Question: I'm having a problem with overflow : hidden content, but only in FF.

I have two divs (each side of the vertical arrow, see above) each have overflow:hidden applied masking their respective child div.
The child elements are being rotated onscroll event via jQuery.
For whatever reason the background image in each of the children elements are not being masked as they should by their parent div.
To see this inconsistency;
<URL>
Whats strange is the child content appears when inspecting any of the parents CSS properties in Firebug.
edit : find the CSS / HTML / JQuery
This code is run each time the onscroll is updated (alot);
'''
scrollAnimations.push({ 'start': 0, 'end': 450,
'callback': function(scrollTop,scrollDirection){
ran_one.css({
'-ms-transform': 'rotate('+ -(scrollTop)*0.4 +'deg)',
'-webkit-transform': 'rotate('+ -(scrollTop)*0.4 +'deg)',
'-moz-transform': 'rotate('+ -(scrollTop)*0.4 +'deg)',
'-o-transform': 'rotate('+ -(scrollTop)*0.4 +'deg)',
'transform': 'rotate('+ -(scrollTop)*0.4 +'deg)' })
}
});
scrollAnimations.push({ 'start': 0, 'end': 900,
'callback': function(scrollTop,scrollDirection){
ran_two.css({
'-ms-transform': 'rotate('+ -(scrollTop)*0.4 +'deg)',
'-webkit-transform': 'rotate('+ -(scrollTop)*0.4 +'deg)',
'-moz-transform': 'rotate('+ -(scrollTop)*0.4 +'deg)',
'-o-transform': 'rotate('+ -(scrollTop)*0.4 +'deg)',
'transform': 'rotate('+ -(scrollTop)*0.4 +'deg)' })
}
});
'''
CSS ;
'''
#rainbow-mask-right{
width:421px;
height:421px;
display:block;
position:absolute;
bottom:0;
left: 50%;
overflow:hidden;
}
#rainbow-mask-left{
width:421px;
height:421px;
display:block;
position:absolute;
bottom:0;
left: 50%;
overflow:hidden;
margin-left: -420px;
visibility:visible;
}
#ran-one{
background:url(images/home/rainbow/ran-dash.gif) no-repeat;
width:421px;
height:421px;
display:block;
top: 421px;
position: absolute;
transform: rotate(50deg);
-ms-transform: rotate(50deg); /* IE 9 */
-webkit-transform: rotate(50deg); /* Safari and Chrome */
-moz-transform: rotate(50deg); /* Firefox */
-o-transform: rotate(50deg); /* Opera */
}
#ran-two{
background:url(images/home/rainbow/ran-colour.gif) no-repeat transparent;
width:421px;
height:421px;
display:block;
top: 421px;
position: absolute;
left: 421px;
}
.set-origin {
transform-origin:0 0;
-ms-transform-origin:0 0; /* IE 9 */
-webkit-transform-origin:0 0; /* Safari and Chrome */
-moz-transform-origin:0 0; /* Firefox */
-o-transform-origin:0 0; /* Opera */
}
'''
and HTML
'''
<div id='rainbow-mask-right'><div id='ran-one' class="set-origin"></div></div>
<div id='rainbow-mask-left'> <div id='ran-two' class="set-origin"></div></div>
'''
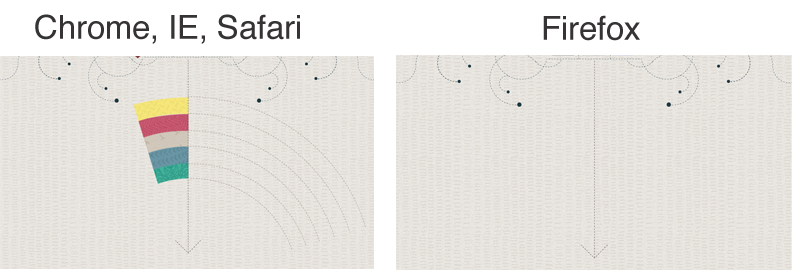
Answer: Well, after a little while of debugging, I am pretty sure I found the issue.
Looks like FireFox does not like to display empty containers. I am on 13.1, but after editing your HTML via FireBug, here is the end result:

Just add a simple
'''
&nbsp;
'''
to the rainbows and it should be a win.
Great looking site! Enjoy,
'''
<div id="rainbow-mask-right"><div id="ran-one" class="set-origin">&nbsp;</div></div>
<div id="rainbow-mask-left"><div id="ran-two" class="set-origin">&nbsp;</div></div>
'''